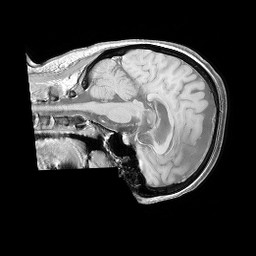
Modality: T1w
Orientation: sagittal
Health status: ill
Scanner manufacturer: philips
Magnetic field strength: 3 T
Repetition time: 0.3787 s
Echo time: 0.002908 s